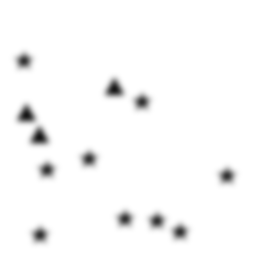
Squares: 0
Triangles: 3
Stars: 9
Total shapes: 12